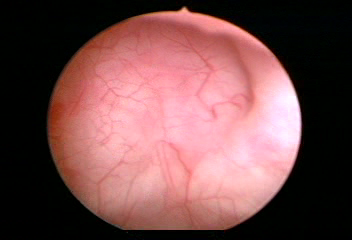
Modality: WLC
Class: Normal mucosa
Bladder cancer association: No